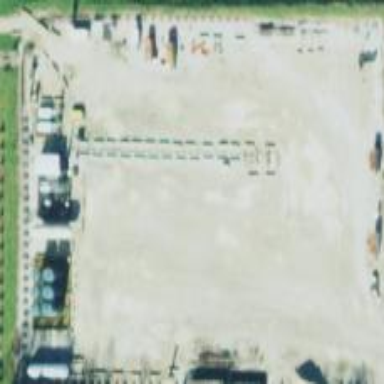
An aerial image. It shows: Industrial area dedicated to fracking.